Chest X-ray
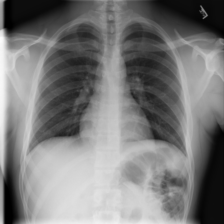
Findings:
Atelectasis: negative
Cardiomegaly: negative
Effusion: negative
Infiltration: negative
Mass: negative
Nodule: negative
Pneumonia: negative
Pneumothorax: negative
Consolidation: negative
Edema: negative
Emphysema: negative
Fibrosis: negative
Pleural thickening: negative
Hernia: negative